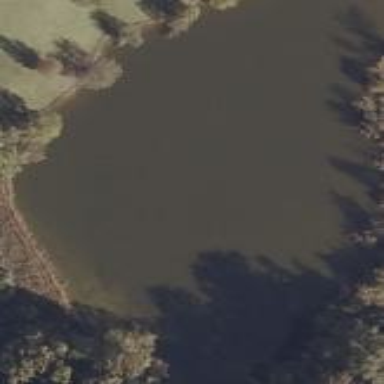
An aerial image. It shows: Peaceful pond surrounded by nature.